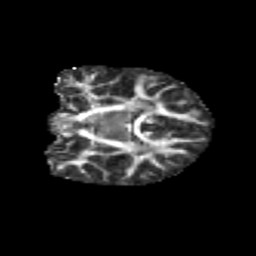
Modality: FA
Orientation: coronal
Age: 9
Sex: female
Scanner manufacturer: siemens
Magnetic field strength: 3 T
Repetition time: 3.8 s
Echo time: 0.07 s